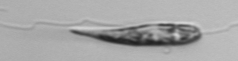
Label: Euglena